Question: I have one parent class, which is abstract class for now, for four different subclasses at level two. For one of those subclasses, I would like to make a third level of subclasses which emulate two subclasses from level two. I don't want the class that will be the parent of them to be abstract or an interface, though, and I think just making it concrete wont be very efficient.
Edit: By efficient, I mean that in the given situation, are there any alternatives to the options mentioned above?
Is there any other efficient way to represent these two classes that will essentially be the same at level two? Because the explanation was a little ambiguous, here's a picture:
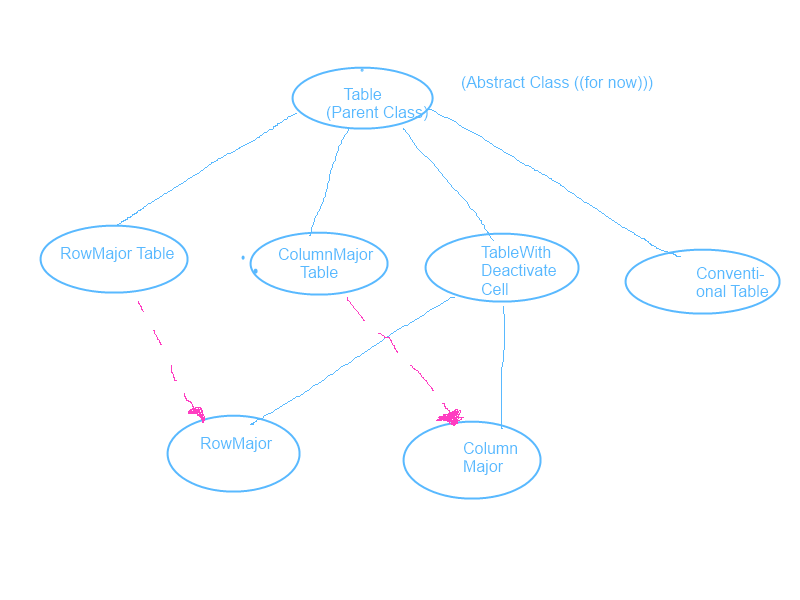
Answer: Your question is not quite clear.
> I don't want the class that will be the parent of them to be abstract or an interface, though, and I think just making it concrete wont be very efficient.
Well, if you don't want neither an abstract class, a concrete class, nor an interface, then I am afraid you are out of luck. Java offers no other choice in declaring / defining your types.
Moreover, Java does not allow multiple inheritance. That means if you want to be a subclass of both and , at least one of these must be an 'interface'. And since in Java interfaces can only extend other interfaces, this means that must be an 'interface' too.